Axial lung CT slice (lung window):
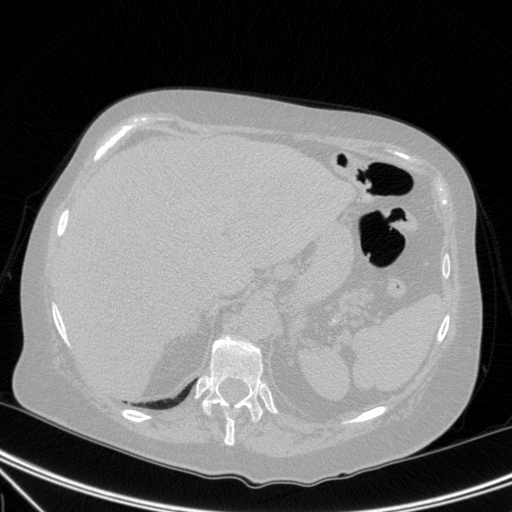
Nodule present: no